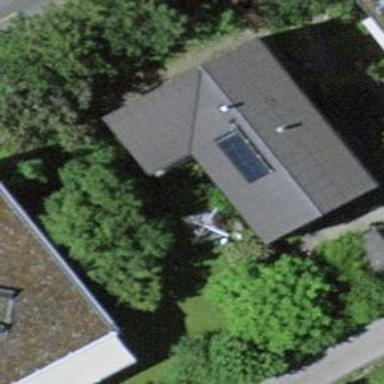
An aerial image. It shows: Solar power generator utilizing photovoltaic technology with solar photovoltaic panels.